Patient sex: M
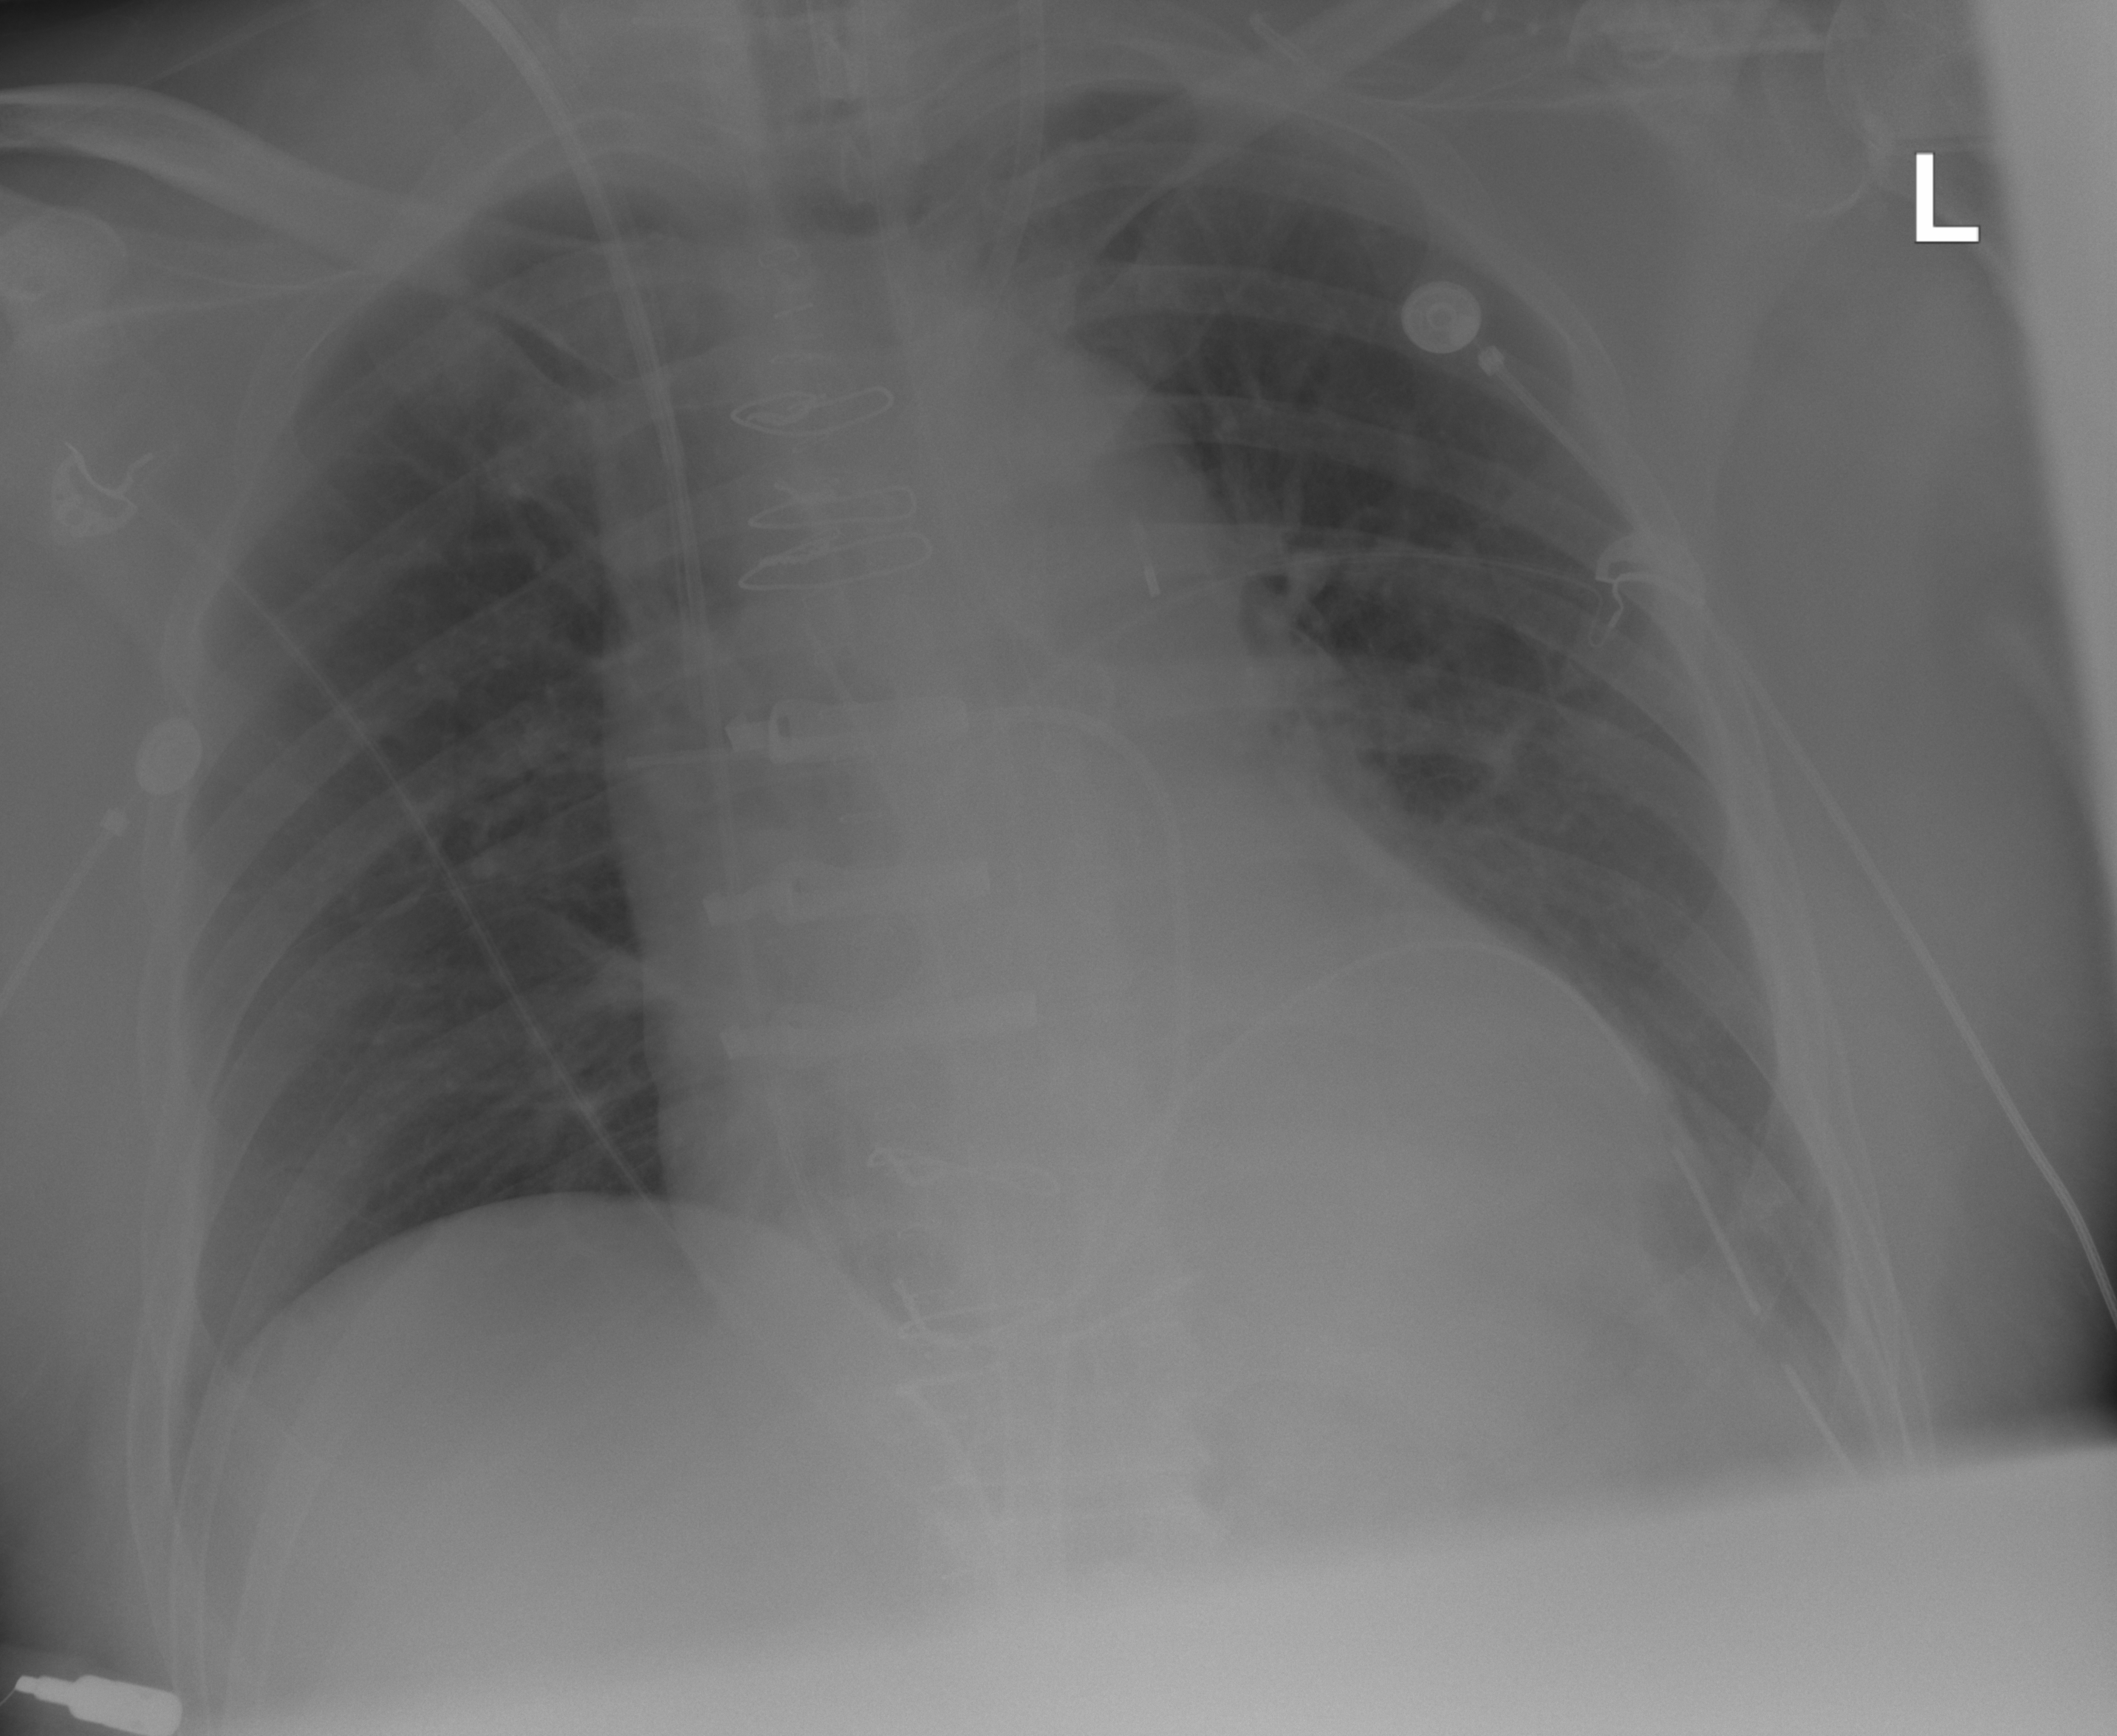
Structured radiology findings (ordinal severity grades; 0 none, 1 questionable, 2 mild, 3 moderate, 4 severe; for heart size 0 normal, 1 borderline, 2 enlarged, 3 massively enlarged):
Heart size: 2
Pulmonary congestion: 0
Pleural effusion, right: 0
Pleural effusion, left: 2
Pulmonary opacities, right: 0
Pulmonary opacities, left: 0
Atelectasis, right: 0
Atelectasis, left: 2